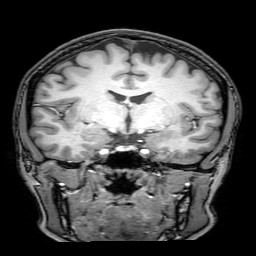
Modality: T1w
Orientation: sagittal